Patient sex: M
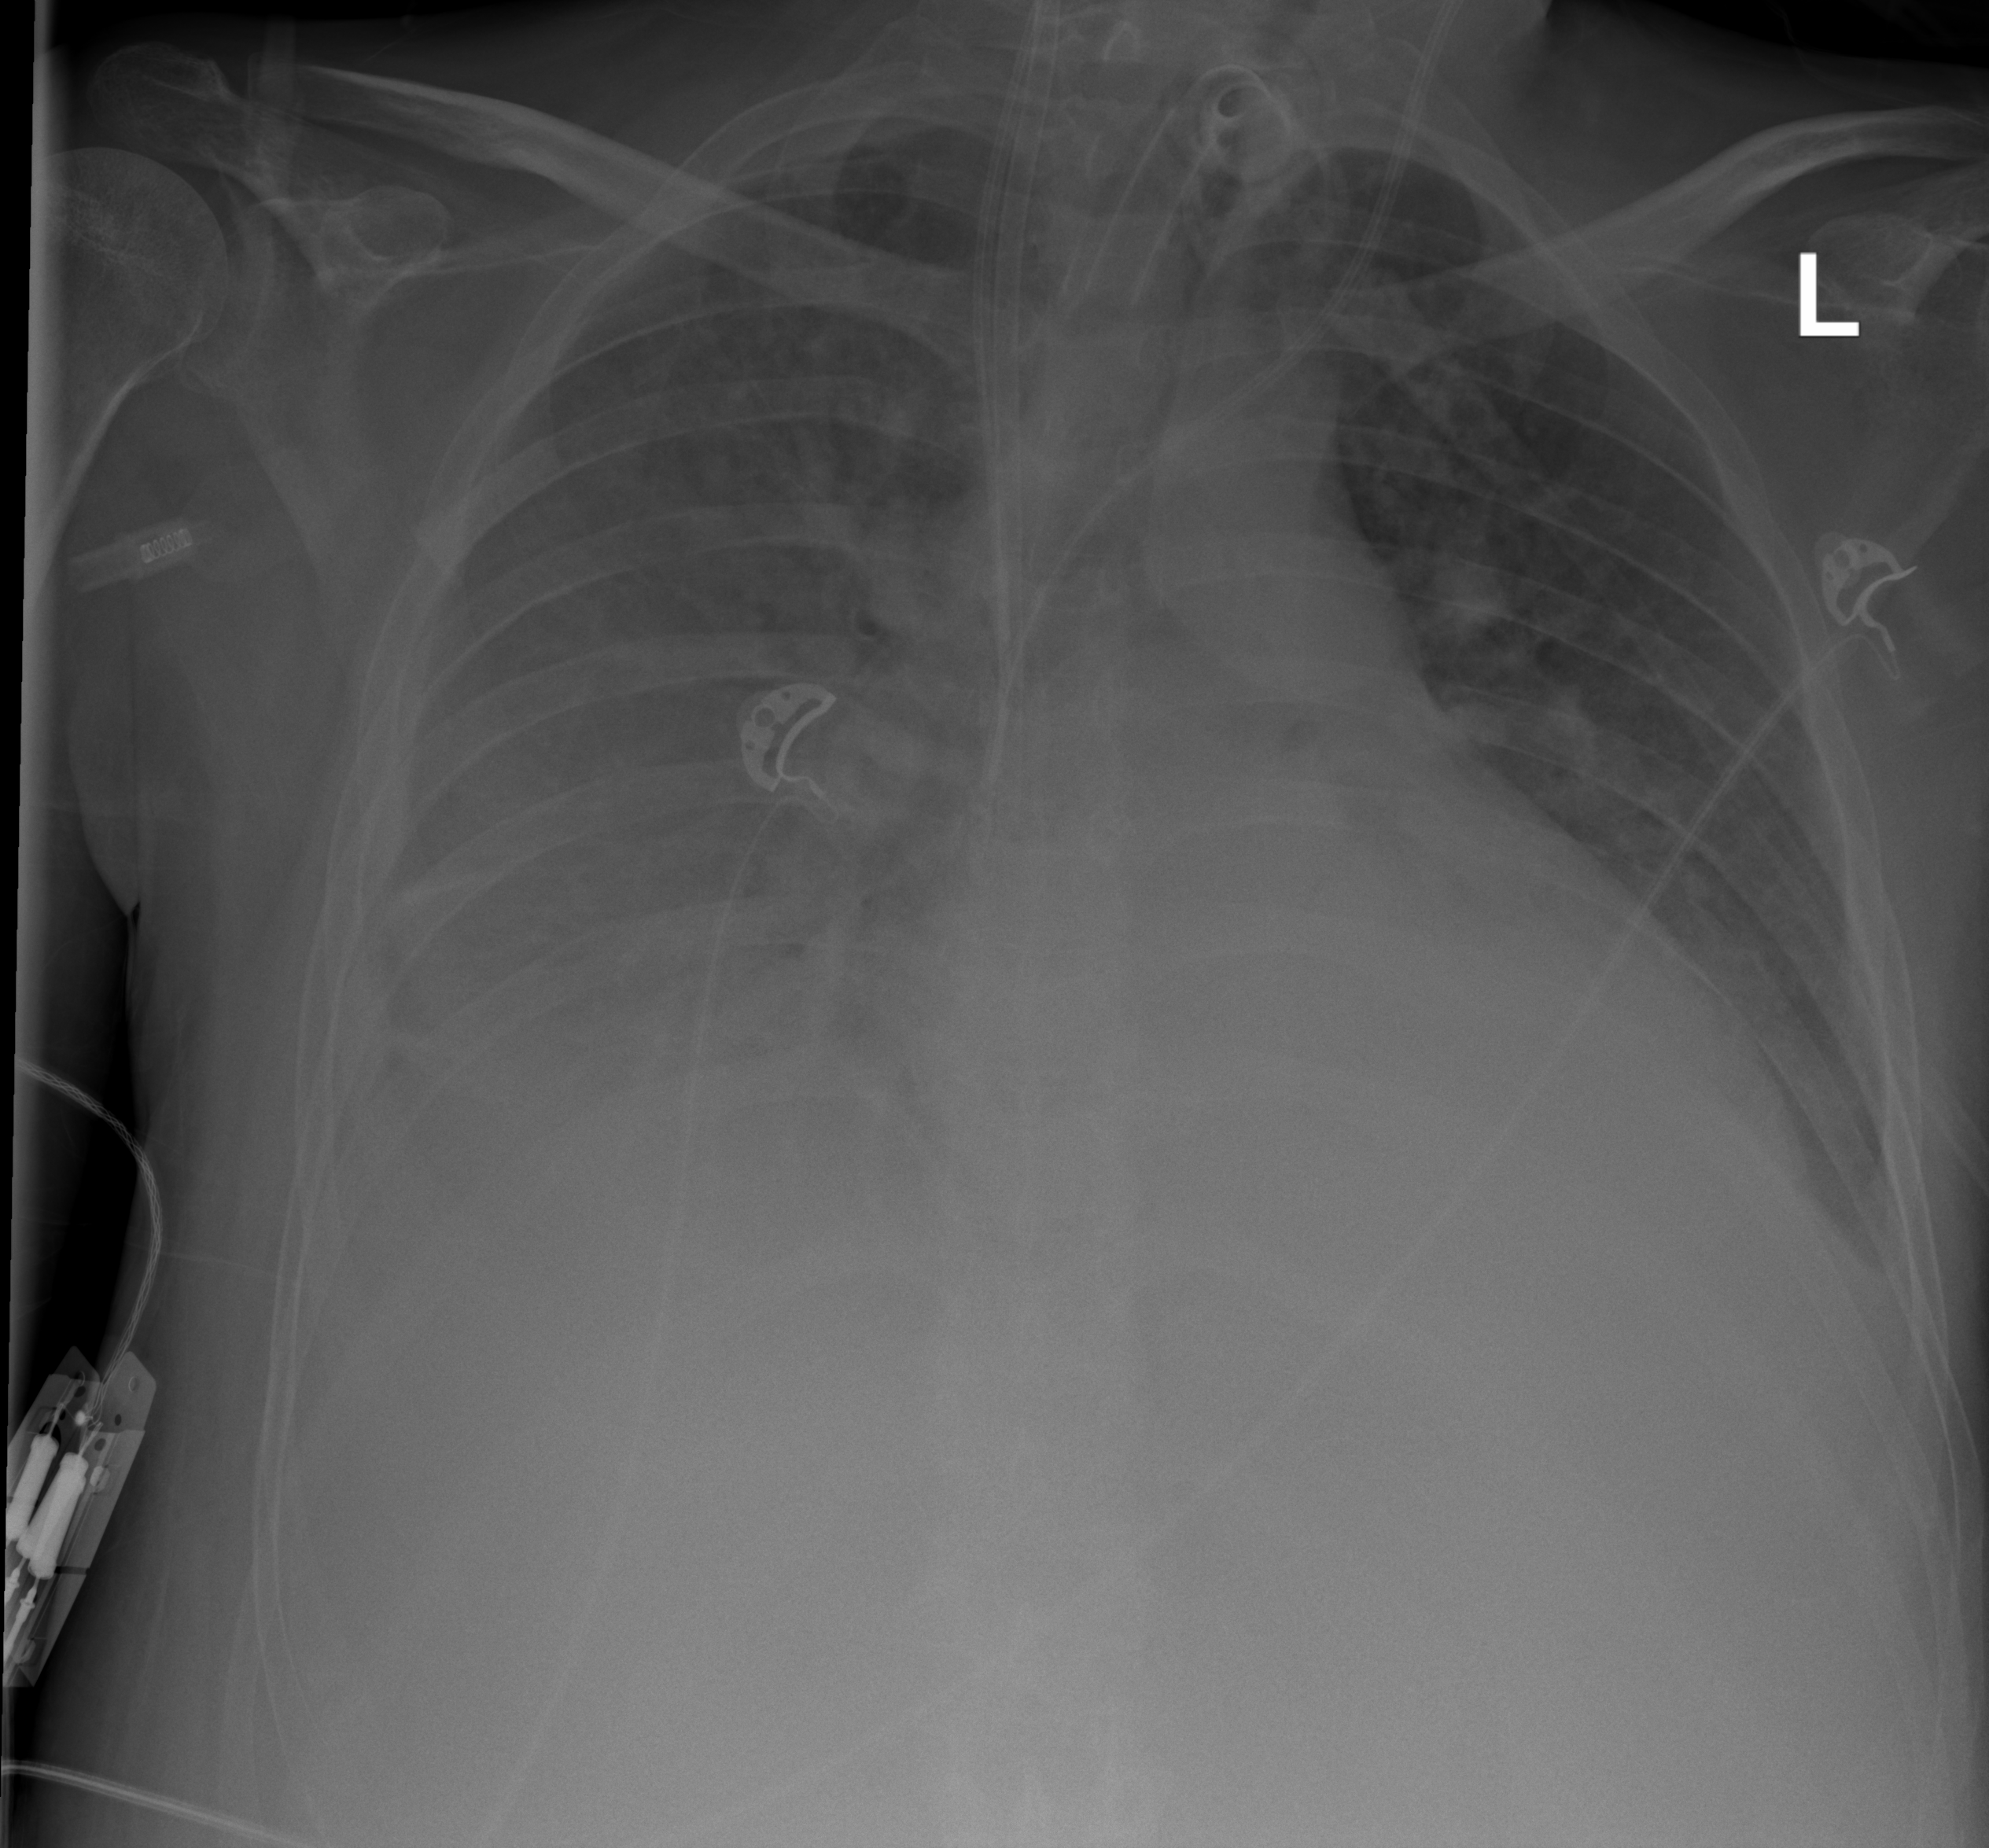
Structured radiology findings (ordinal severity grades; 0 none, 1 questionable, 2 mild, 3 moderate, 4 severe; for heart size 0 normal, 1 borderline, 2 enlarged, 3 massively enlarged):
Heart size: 1
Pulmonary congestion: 1
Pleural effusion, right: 3
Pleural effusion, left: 2
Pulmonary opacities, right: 1
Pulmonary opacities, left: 0
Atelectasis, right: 2
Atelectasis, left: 2